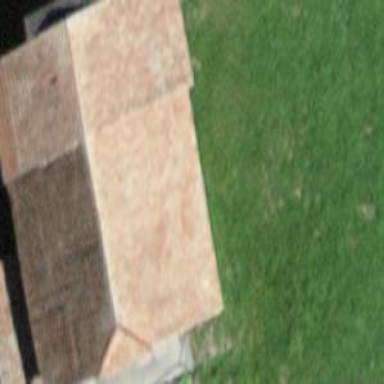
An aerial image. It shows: Rural barn.